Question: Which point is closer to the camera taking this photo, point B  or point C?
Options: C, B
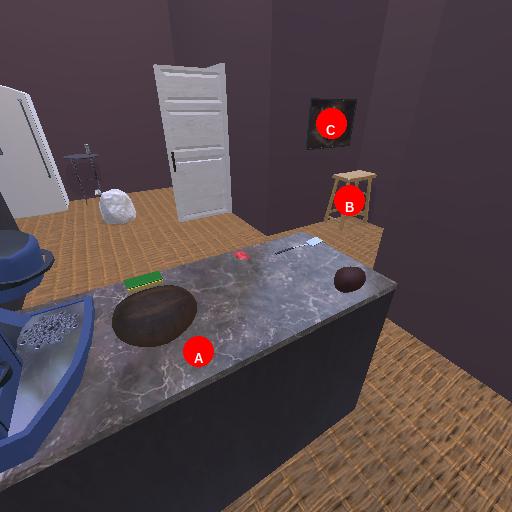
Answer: C